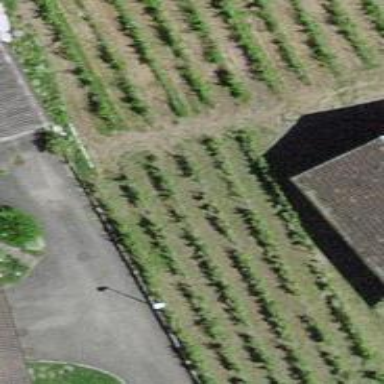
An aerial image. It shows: Vineyard.